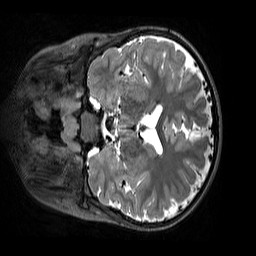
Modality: T2w
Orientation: coronal
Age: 9
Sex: male
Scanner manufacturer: siemens
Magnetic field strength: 3 T
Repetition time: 3.2 s
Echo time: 0.408 s